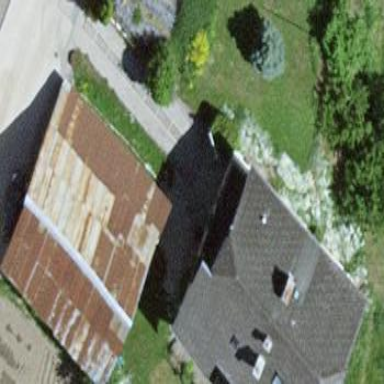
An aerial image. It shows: Simple house.